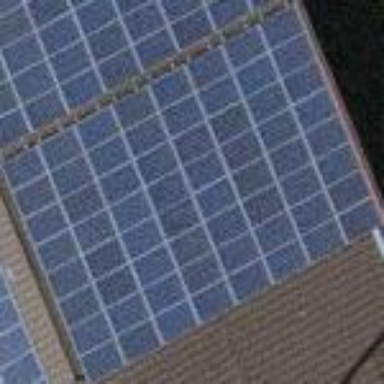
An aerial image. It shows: Solar photovoltaic panel generator.